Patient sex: M
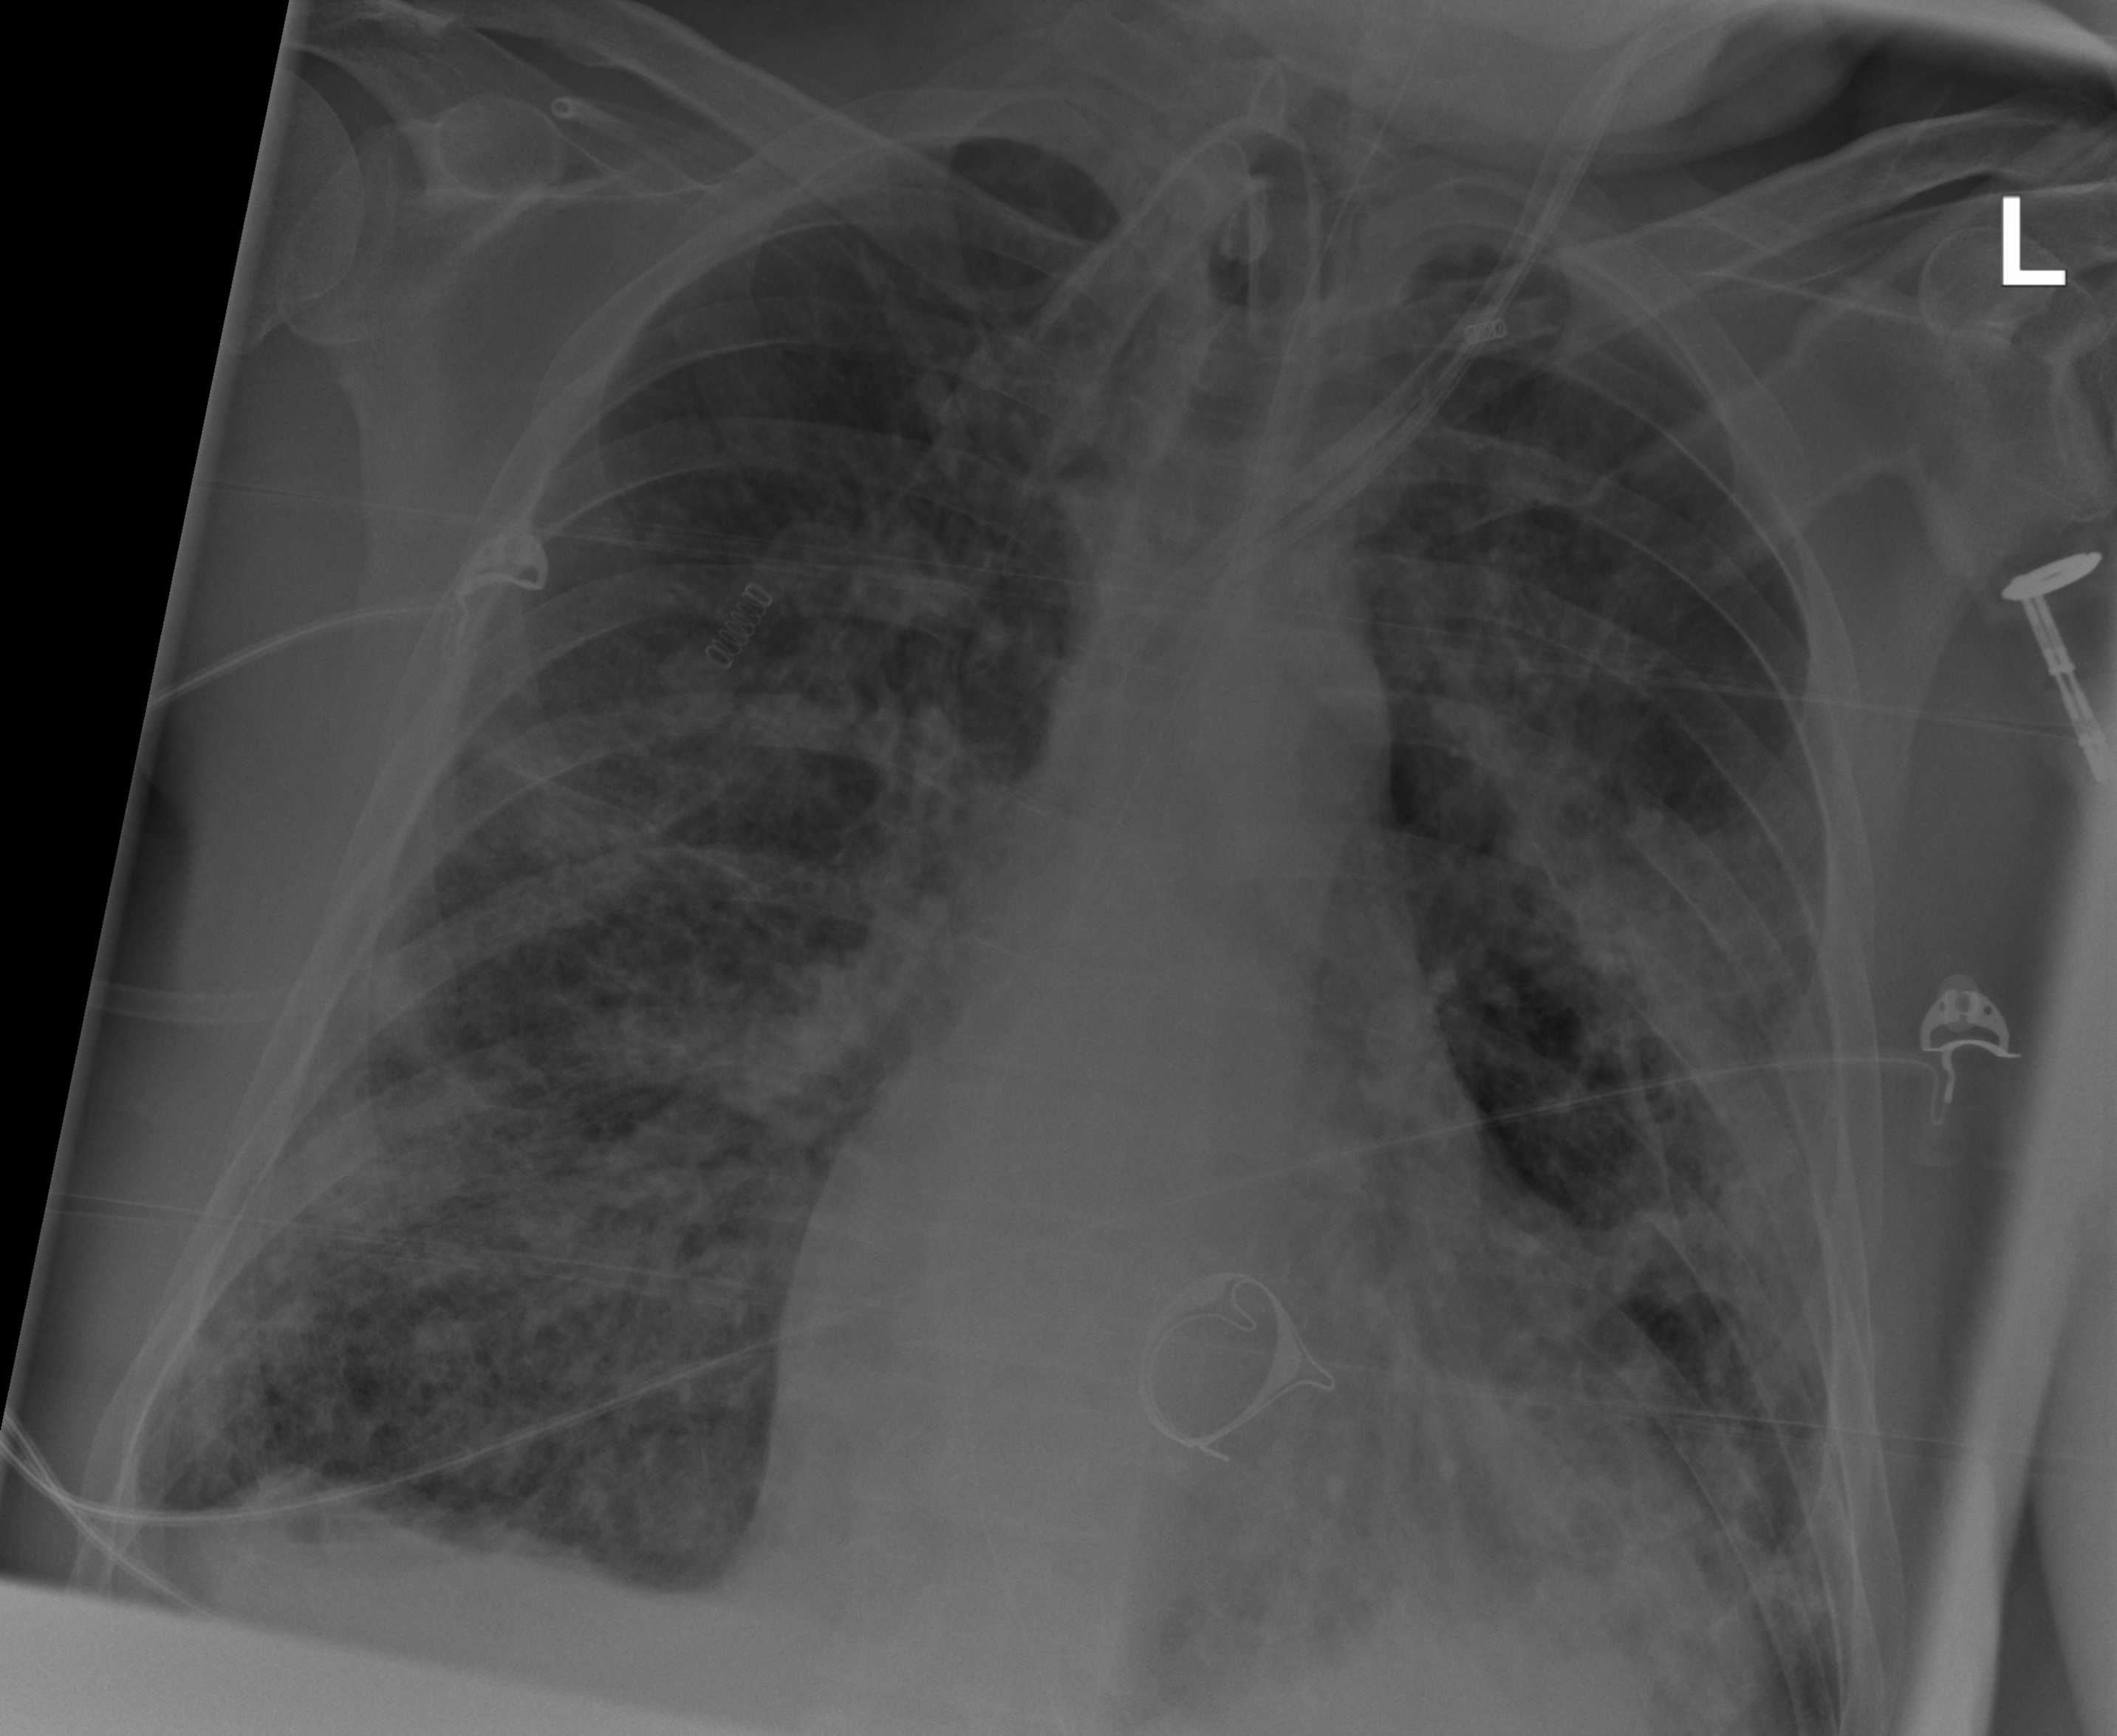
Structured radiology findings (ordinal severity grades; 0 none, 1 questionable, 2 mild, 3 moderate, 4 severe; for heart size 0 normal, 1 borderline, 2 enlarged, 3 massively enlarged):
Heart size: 2
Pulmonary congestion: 2
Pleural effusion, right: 1
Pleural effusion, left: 1
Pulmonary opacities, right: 3
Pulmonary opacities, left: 3
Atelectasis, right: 2
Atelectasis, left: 2